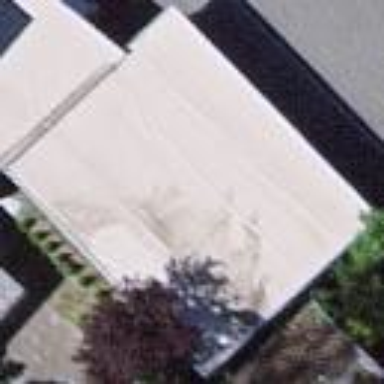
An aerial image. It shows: View of roof of building.